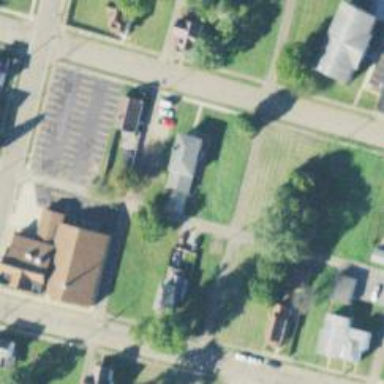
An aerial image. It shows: Alley classified as service road.